Question: I'm wondering if there is an easy way to detect when a user clicks on the Google+ follow button to add us to his circles. <URL>.

For the +1 button, it's easy you just have to define <URL>.
'''
<div data-callback="subscribeGooglePlusOne" data-href="https://hackisition.com/" data-size="medium" class="g-plusone"></div>
'''
But what's the pattern for the Follow button?
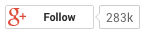
Answer: Such a feature is not currently supported, if you would like to see it implemented <URL>.